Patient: sex F, age 61
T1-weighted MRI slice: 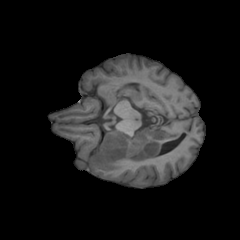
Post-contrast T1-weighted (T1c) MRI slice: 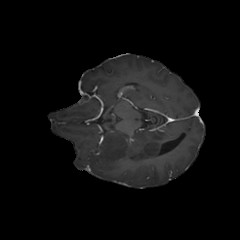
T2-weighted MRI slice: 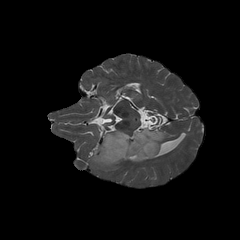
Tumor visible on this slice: yes
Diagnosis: Astrocytoma, IDH-wildtype
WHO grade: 2